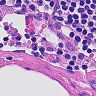
Metastatic tissue present: no